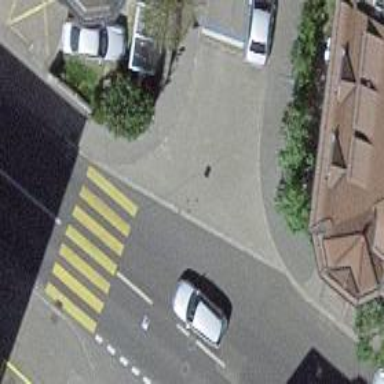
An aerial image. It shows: Kerb serving as barrier.